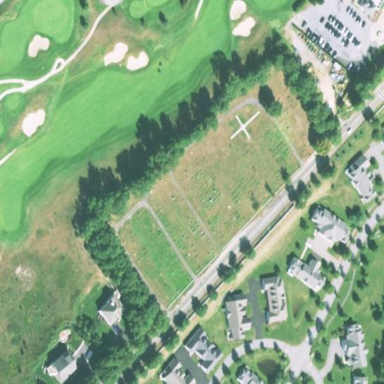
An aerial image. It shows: Cemetery.